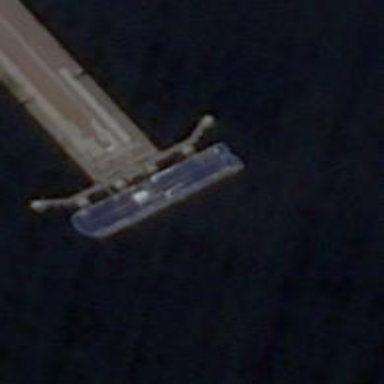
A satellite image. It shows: Man-made pier.